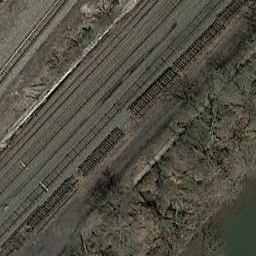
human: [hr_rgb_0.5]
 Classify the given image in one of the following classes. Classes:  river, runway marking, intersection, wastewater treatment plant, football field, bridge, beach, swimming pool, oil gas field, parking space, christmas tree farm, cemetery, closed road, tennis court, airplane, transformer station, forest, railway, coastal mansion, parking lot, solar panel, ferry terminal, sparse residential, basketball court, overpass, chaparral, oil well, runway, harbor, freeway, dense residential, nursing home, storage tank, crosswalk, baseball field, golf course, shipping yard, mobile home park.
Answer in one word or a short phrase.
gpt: railway